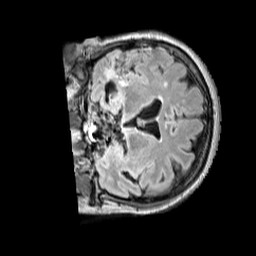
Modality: FLAIR
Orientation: coronal
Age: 58
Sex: female
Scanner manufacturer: siemens
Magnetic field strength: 3 T
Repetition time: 5 s
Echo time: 0.387 s